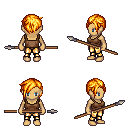
a pixel art fantasy rpg character, female body template, human, tanned skin, brown pirate shirt, gold greaves, light blonde pixie cut hairstyle, spear, four views (front, back, left, right), 2x2 character sprite sheet, small pixel art, hard edges, no anti-aliasing